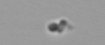
Label: detritus